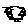
Label: square